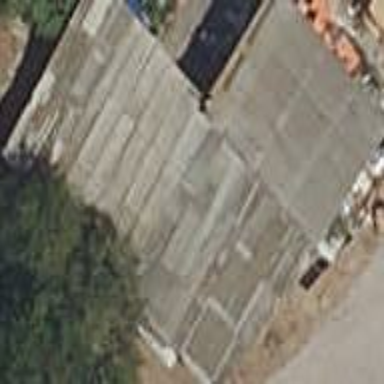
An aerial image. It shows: Industrial building.